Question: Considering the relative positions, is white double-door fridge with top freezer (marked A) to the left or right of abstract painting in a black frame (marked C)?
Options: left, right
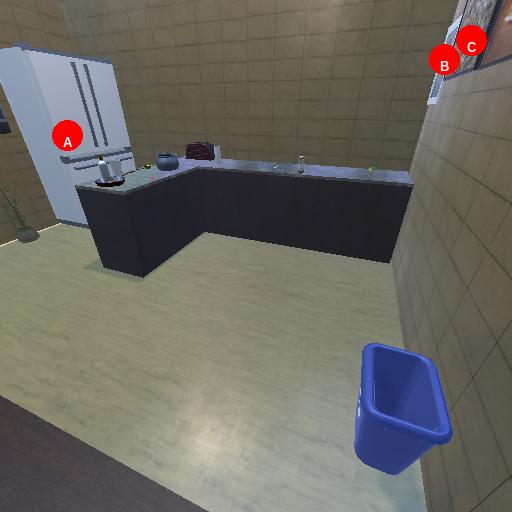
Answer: left